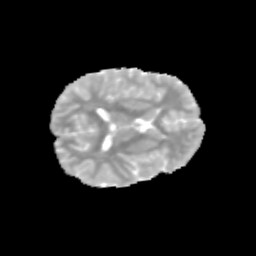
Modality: MD
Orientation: axial
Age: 10
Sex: male
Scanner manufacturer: siemens
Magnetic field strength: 3 T
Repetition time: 3.8 s
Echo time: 0.07 s